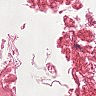
Metastatic tissue present: no